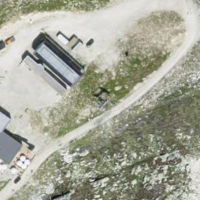
EUNIS habitat code: 31
Species observed at this site:
Arnica montana
Sempervivum montanum